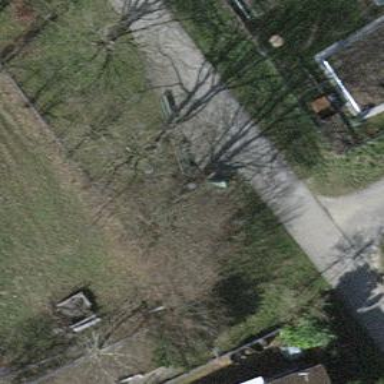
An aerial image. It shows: Bench for seating.